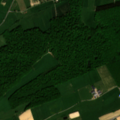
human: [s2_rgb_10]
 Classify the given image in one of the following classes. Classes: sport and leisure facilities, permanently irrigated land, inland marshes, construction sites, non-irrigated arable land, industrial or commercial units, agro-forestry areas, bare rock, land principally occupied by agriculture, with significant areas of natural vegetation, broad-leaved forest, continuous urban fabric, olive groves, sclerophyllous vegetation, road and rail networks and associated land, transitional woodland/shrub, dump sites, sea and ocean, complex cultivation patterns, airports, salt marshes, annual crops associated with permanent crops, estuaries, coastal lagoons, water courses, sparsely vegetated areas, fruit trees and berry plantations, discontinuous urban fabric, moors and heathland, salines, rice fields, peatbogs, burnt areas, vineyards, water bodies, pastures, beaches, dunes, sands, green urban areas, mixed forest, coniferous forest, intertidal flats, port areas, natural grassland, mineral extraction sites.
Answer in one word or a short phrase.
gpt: industrial or commercial units, non-irrigated arable land, pastures, complex cultivation patterns, broad-leaved forest